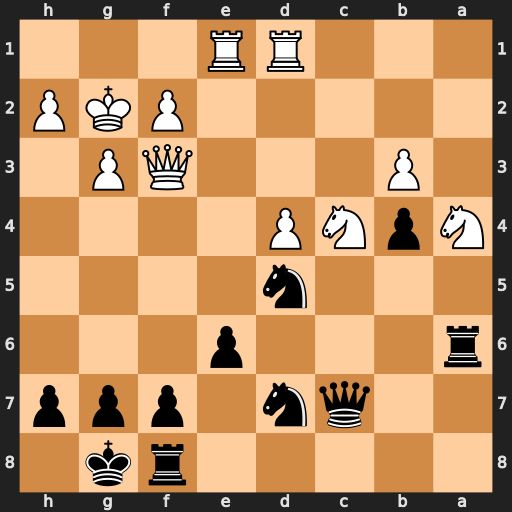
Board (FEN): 5rk1/2qn1ppp/r3p3/3n4/NpNP4/1P3QP1/5PKP/3RR3
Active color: b
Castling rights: -
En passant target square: -
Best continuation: Rxa4 bxa4 Qxc4